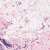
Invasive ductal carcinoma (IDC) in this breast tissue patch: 0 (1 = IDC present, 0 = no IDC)